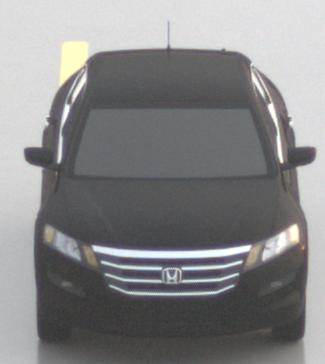
Make: Honda
Model: Crosstour
Detailed model: -
Model produced from: 2009
Model produced until: 2012
Doors: 4
Color: black
Road condition: wet road
Daytime: sunrise or sunset
Contrast: low contrast